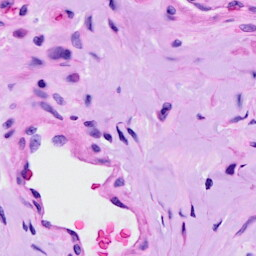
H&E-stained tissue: Ovarian